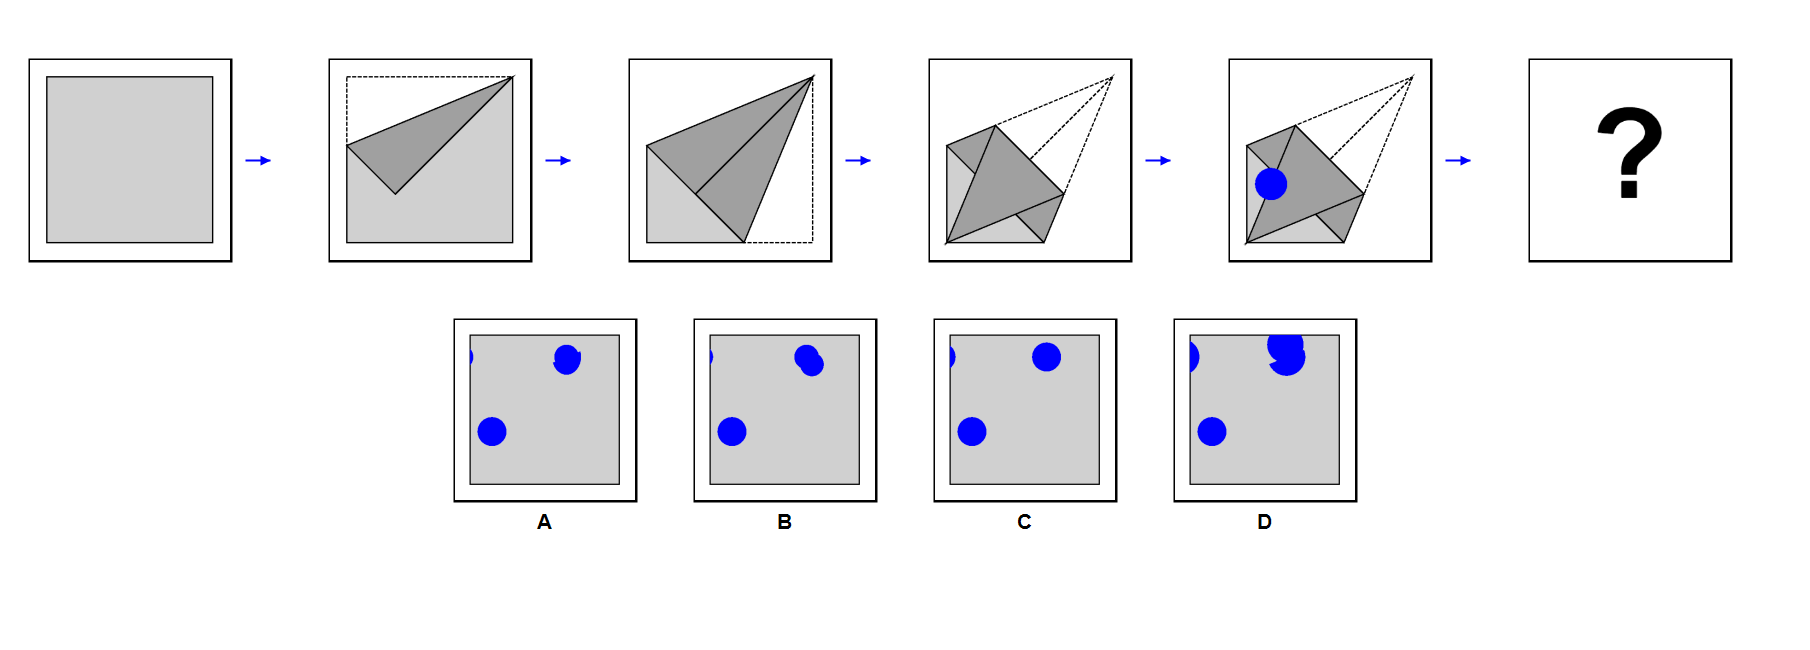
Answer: C